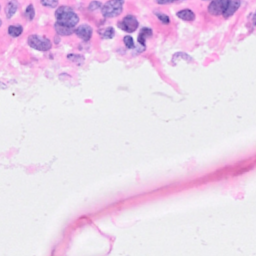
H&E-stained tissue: Breast